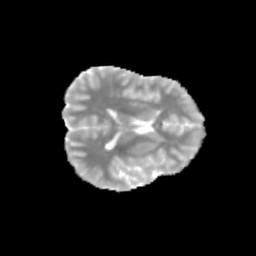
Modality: MD
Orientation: axial
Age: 11
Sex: female
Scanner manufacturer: siemens
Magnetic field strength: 3 T
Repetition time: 3.8 s
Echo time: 0.07 s